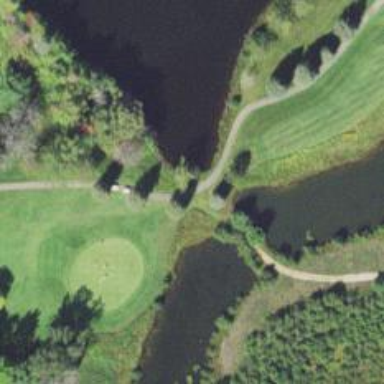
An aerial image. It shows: Path designated for golf carts.